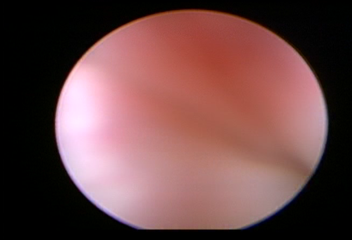
Modality: WLC
Class: Normal mucosa
Bladder cancer association: No